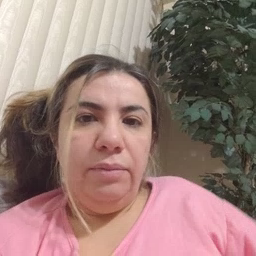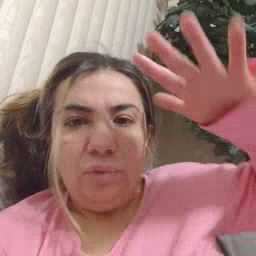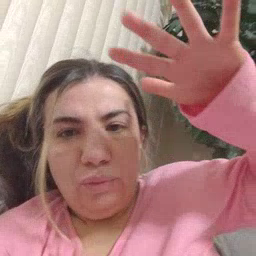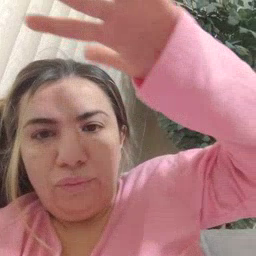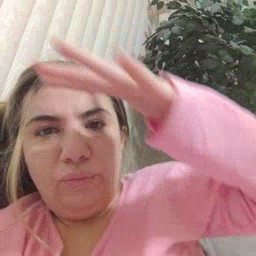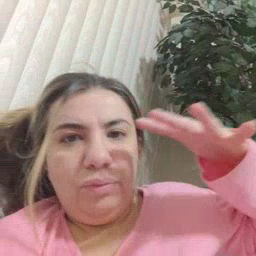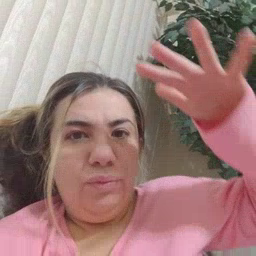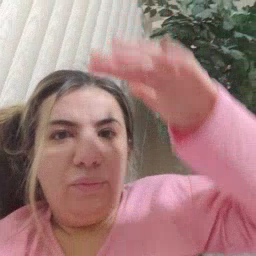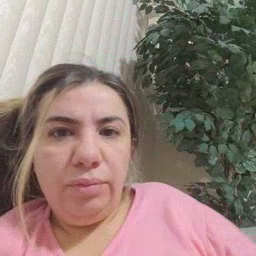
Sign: helicopter